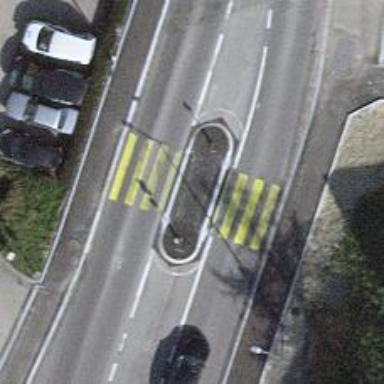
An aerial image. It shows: Marked crossing with pedestrian island.